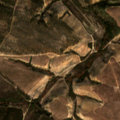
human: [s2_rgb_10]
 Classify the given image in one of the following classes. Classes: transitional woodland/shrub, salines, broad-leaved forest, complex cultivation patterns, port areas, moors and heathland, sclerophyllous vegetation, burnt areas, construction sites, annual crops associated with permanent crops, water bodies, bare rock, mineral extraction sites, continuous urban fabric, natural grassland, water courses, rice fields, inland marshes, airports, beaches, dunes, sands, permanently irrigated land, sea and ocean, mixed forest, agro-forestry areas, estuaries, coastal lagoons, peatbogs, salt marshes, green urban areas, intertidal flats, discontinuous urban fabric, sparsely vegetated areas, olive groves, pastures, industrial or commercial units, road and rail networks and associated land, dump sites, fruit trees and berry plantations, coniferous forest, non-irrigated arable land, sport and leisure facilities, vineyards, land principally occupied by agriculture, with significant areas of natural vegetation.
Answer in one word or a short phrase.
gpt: broad-leaved forest, transitional woodland/shrub